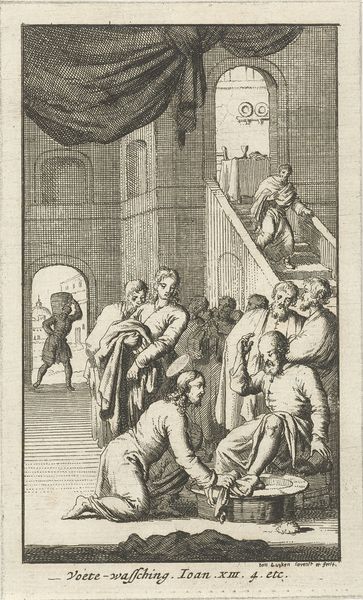
Titel: Voetwassing van Petrus
Künstler: Jan Luyken
Standort: Amsterdam
Institution: Rijksmuseum
Schlagwörter: mann, menschen, fenster, männer, tisch, tür, zeichnung, haus, bart, regal, architektur, arme, bibel, teller, tragen, vorhang, mantel, blatt, füße, bogen, perspektive, zuschauer, grafik, treppe, glatze, tor, waschen, alter, unterschrift, buch, becken, druck, radierung, stich, seite, knien, heiligenschein, christus, jesus, jesus christus, heiliger, jünger, kupferstich, bütte, tuschezeichnung, apostel, fusswaschung, kupferstick, voete-wassching